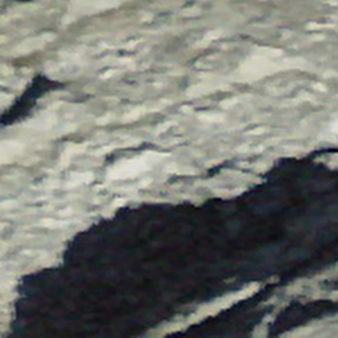
Label: other